Question: I'm trying to setup different fonts or some sort of font scaling in my Size Classes in Xcode 6 as listed by this page:
<URL>
The problem is I can't seem to get past Step #3 which says:

I do not see a + button.
Am I missing something or is the documentation wrong?
Thanks
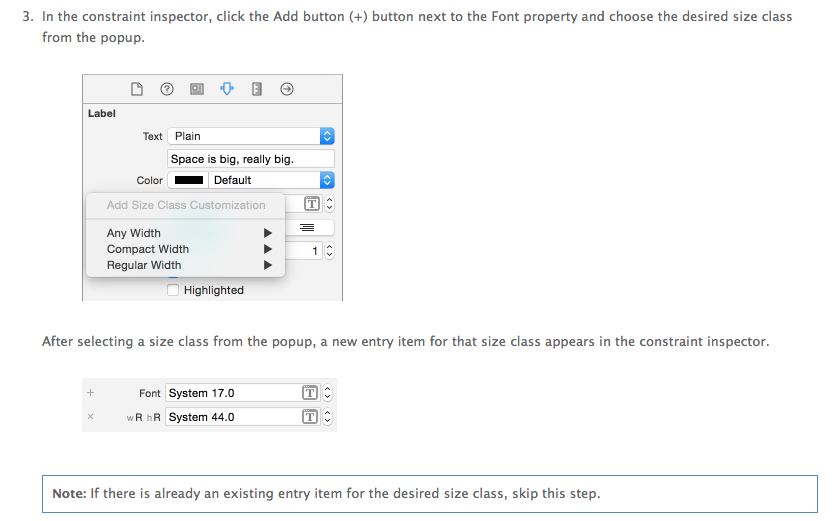
Answer: It's very tiny (at least on Mavericks). Took me a moment to find it too.
Maybe this will help?